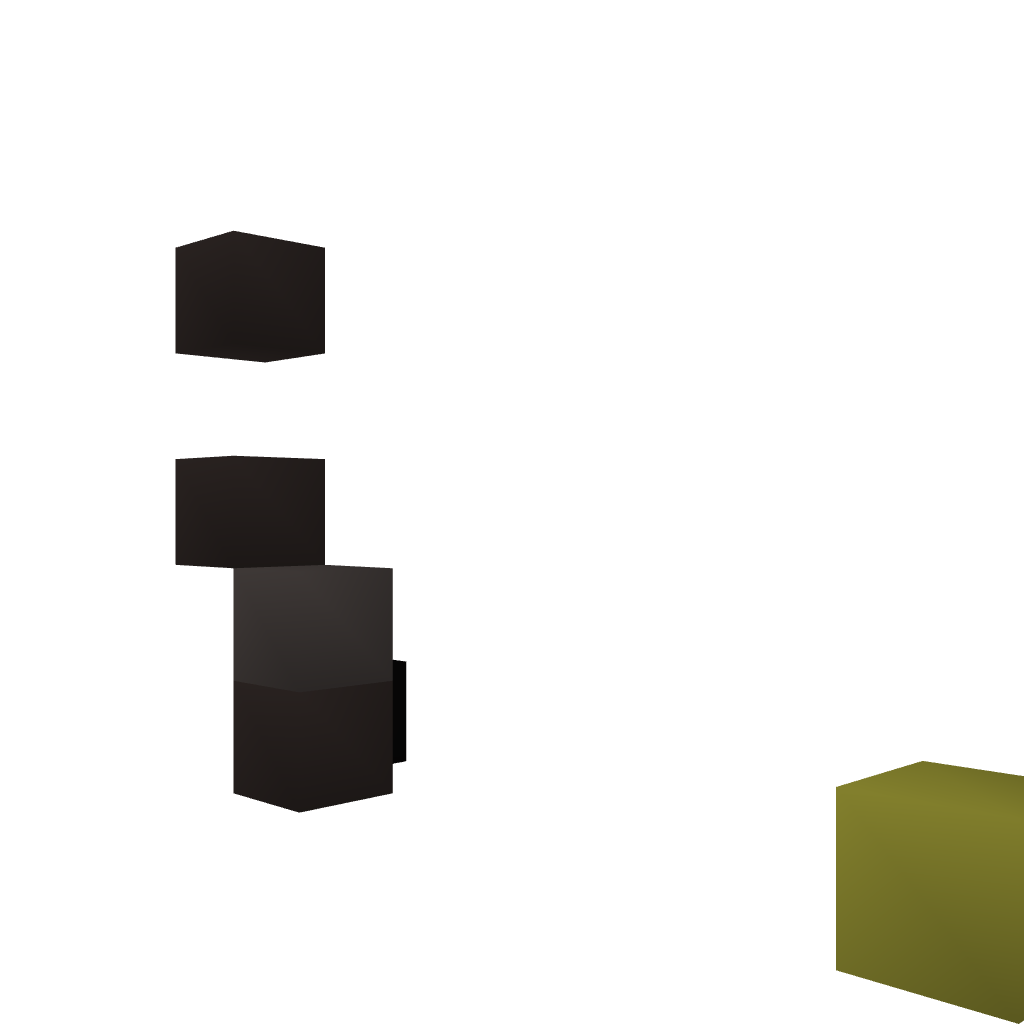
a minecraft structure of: Brewer Compact Lab